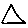
Label: triangle